Question: I'm trying to create this kind of JSON object by using MySQL/ PHP.
'''
[
{
"hours":0
"vulnerability":867
"file":166
"virus":59
},
{
"hours":1
"vulnerability":400
"file":14
"virus":40
},
]
'''
I'm trying to reduce the amount of queries sent to the server as my db scales quite large. My query returns these results:

So while looping through the data I'm getting this kind of JSON returned:
'''
{
"hours":0
"vulnerability":867
},
{
"hours":0
"file":14
},
{
"hours":0
"virus":59
},
]
'''
I would like to create the desired output without using multiple SQL queries in a foreach loop. Full code below-
'''
$query = "SELECT hour(generated_time) as hours, subtype, count(subtype) as y from description group by subtype, hours order by hours asc, y desc";
$result = mysql_query($query) or die(mysql_error());
$output = array();
$data = array();
while ($row = mysql_fetch_assoc($result)) {
$data["time"] => $row['hours'];
$data[$row['subtype']] => $row['y'];
array_push($output, $data);
}
echo json_encode($output);
'''
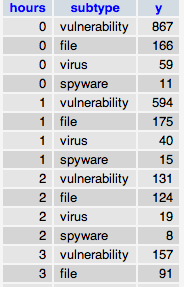
Answer: Just run the SQL query once, and loop over the results and put each row in its correct spot.
Something like this:
'''
$output = array();
while ($row = mysql_fetch_assoc($result)) {
$key = intval($row['hours']);
if(!isset($output[$key])){
$output[$key] = array('hours' => $key);
}
$output[$key][$row['subtype']] = intval($row['y']);
}
echo json_encode($output);
'''